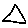
Label: triangle